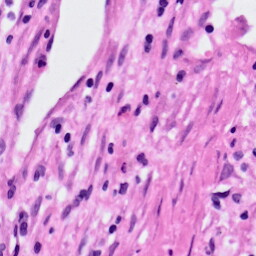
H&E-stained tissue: Lung